Field crop: tomato
Growth stage: 1
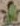
Species: solanum